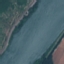
Land use / land cover: River